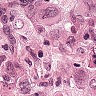
Metastatic tissue present: yes